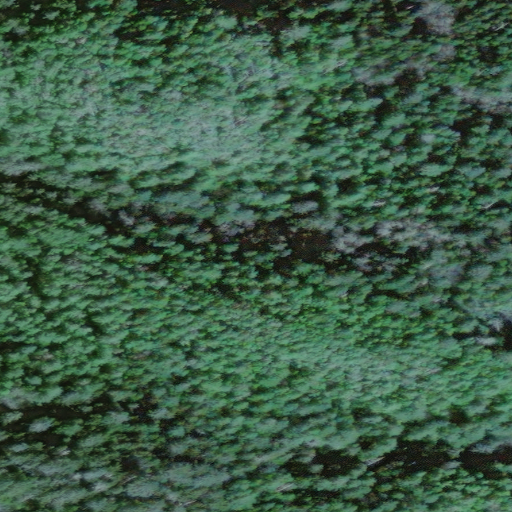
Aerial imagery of cape in Alaska named Point Bazan containing only unknown